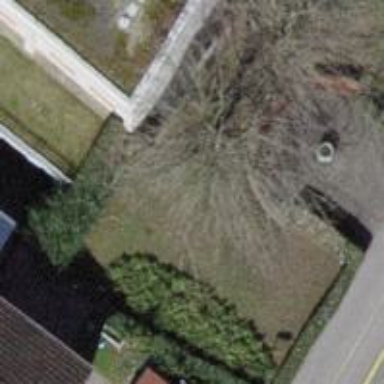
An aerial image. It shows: Brown bench in the vicinity.